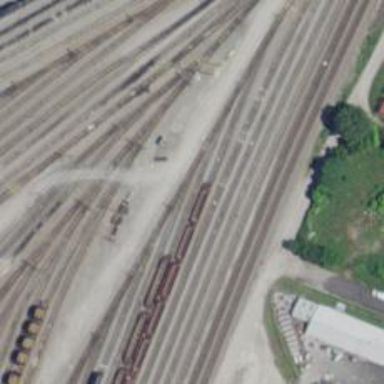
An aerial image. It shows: Railway yard used for servicing trains.